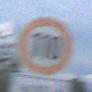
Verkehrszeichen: Geschwindigkeit110
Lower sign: LaengeEinerStrecke5
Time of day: MorningAfternoon
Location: Outdoor (Nature)
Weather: PartlyCloudy
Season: NotSpecified
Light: Natural